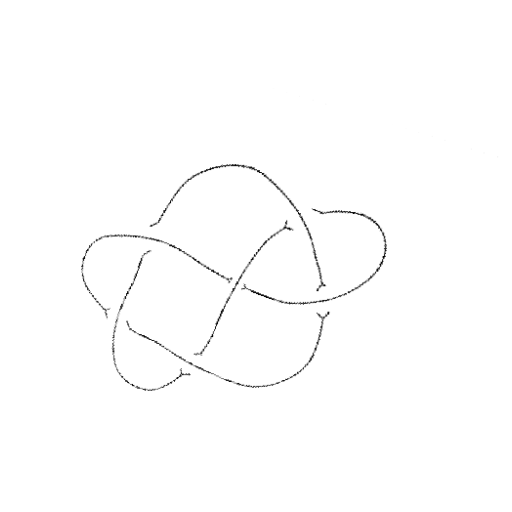
Crossing number: 6